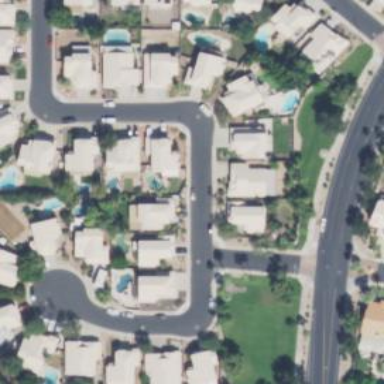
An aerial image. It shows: This residential area consists of single-family homes.